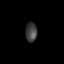
Tissue: lung
Cell type: Epithelial cells
Senescence score: 0.2342
Nuclear area (px): 225
Mean DAPI intensity: 62.387